Field crop: tomato
Growth stage: 1
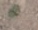
Species: solanum